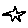
Label: star